Question:
I have two select boxes as show on the image above. Now the issue is that when I click on the year field, the month field is still being triggered. Seemed like the area for the first select box is too wide or there is some kind of overlap.
Anyone know a work around for this please?
This is a web app by the way, if that helps. :)
'''
<label>
<span>Expiration</span><br>
<select class="card-expiry-month input-mini">
<option value="01" >01</option>
</select>
<select class="card-expiry-year input-mini">
<option value="2014">2014</option>
</select>
</label>
'''
Not sure if it's because of the label?
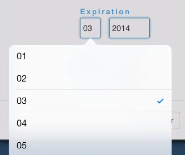
Answer: It's because you have the '<label>' surrounding both elements. If you move the label to not wrap both elements, it will work:
'''
<label>
<span>Expiration</span><br>
<select class="card-expiry-month input-mini">
<option value="01" >01</option>
</select>
</label>
<label>
<select class="card-expiry-year input-mini">
<option value="2014">2014</option>
</select>
</label>
'''